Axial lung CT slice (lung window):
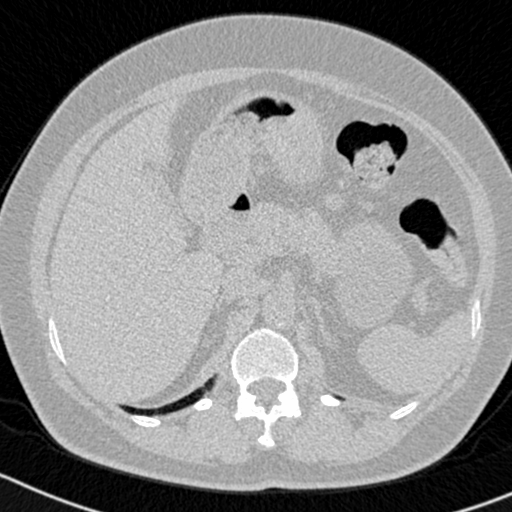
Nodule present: no